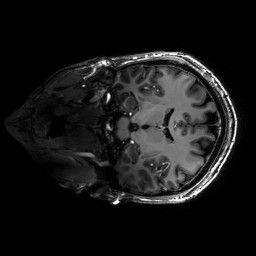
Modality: T1w
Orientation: coronal
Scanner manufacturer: siemens
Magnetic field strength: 6.98 T
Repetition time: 2.5 s
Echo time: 0.00297 s